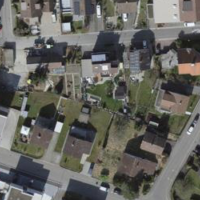
EUNIS habitat code: 54
Species observed at this site:
Hyacinthoides hispanica
Amelanchier ovalis
Geranium sanguineum
Lapsana communis
Iberis sempervirens
Aruncus dioicus
Circaea lutetiana
Cerastium tomentosum